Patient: sex F, age 31
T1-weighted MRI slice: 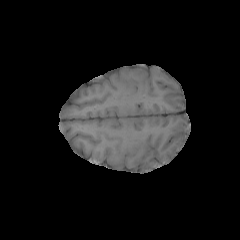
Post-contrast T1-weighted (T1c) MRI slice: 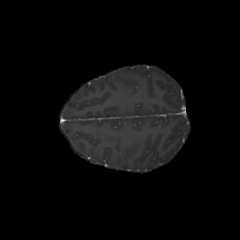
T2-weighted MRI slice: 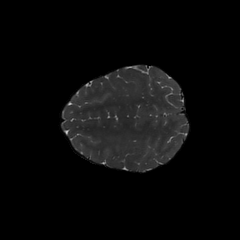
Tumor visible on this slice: no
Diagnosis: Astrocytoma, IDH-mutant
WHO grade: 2